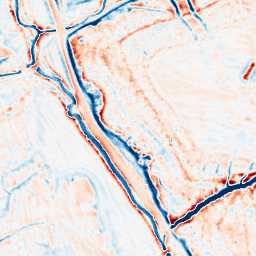
Category: edge_preserving
Decomposition family: bilateral
Decomposition parameters: d: 15
sigma_color: 75
sigma_space: 75
Upsampling method: edge_directed
Upsampling parameters: scale: 2
Upsampling scale: 2